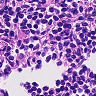
Metastatic tissue present: no